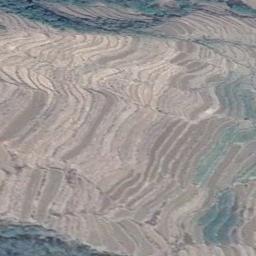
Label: terrace